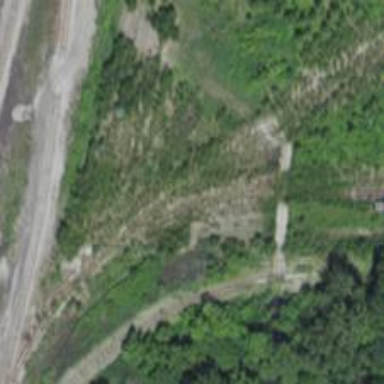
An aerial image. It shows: Abandoned railway.